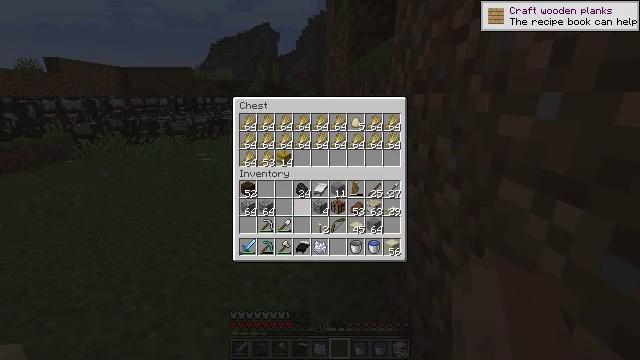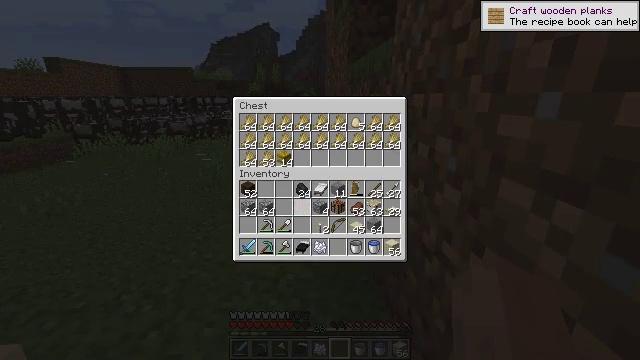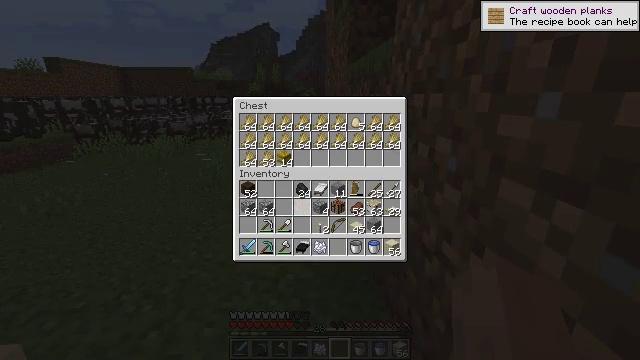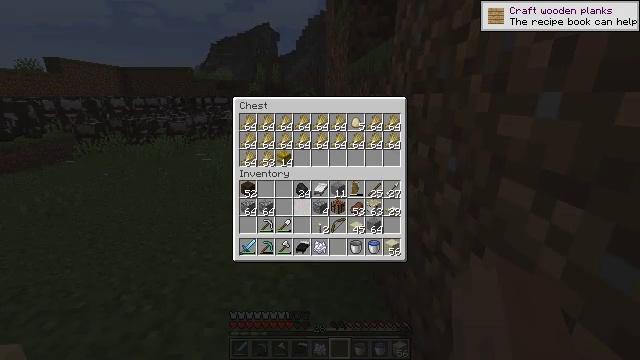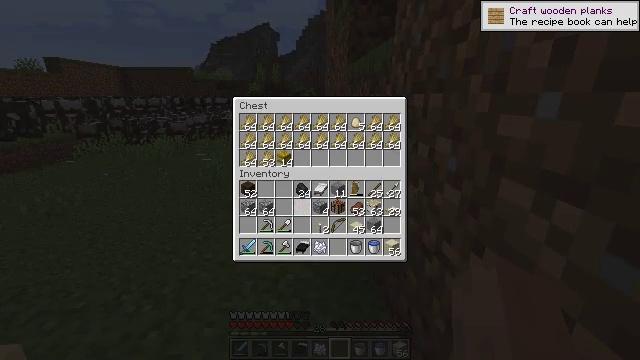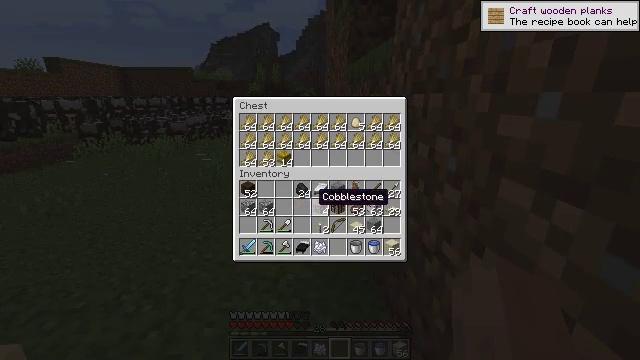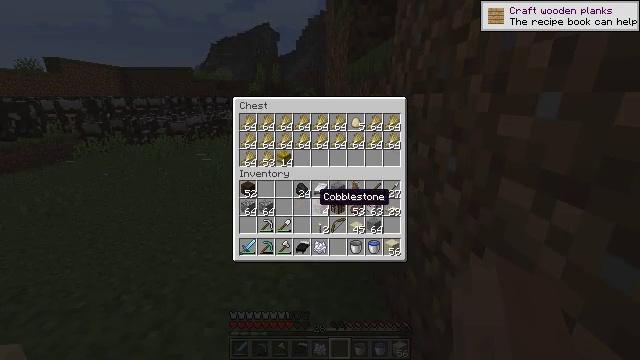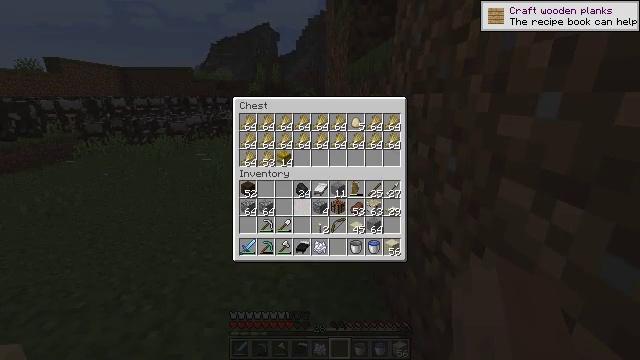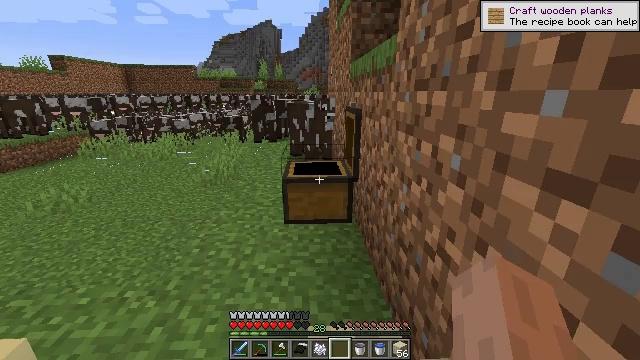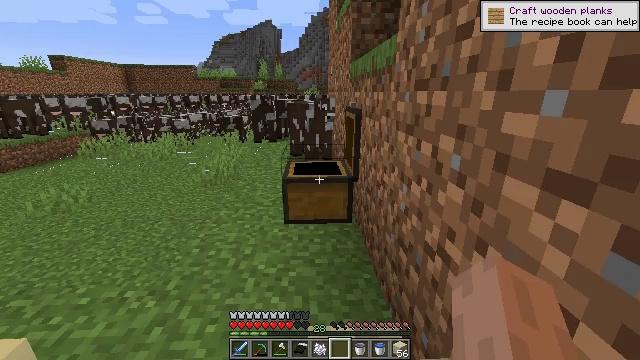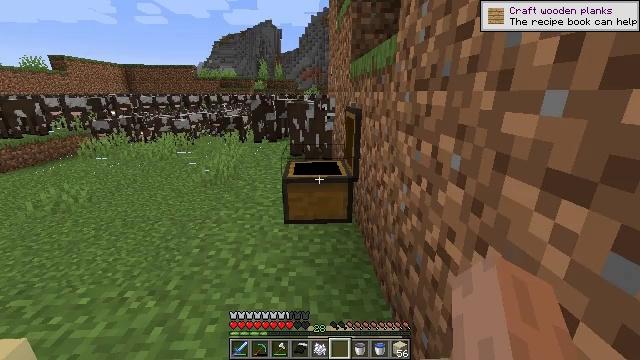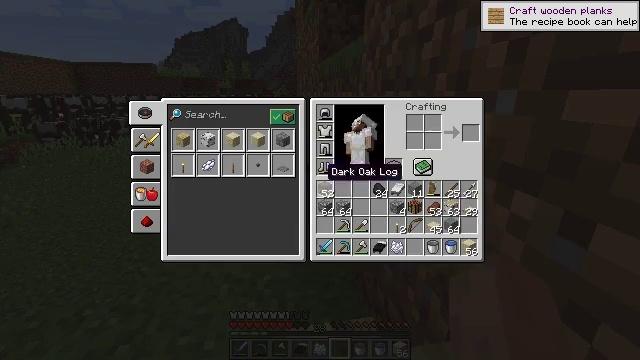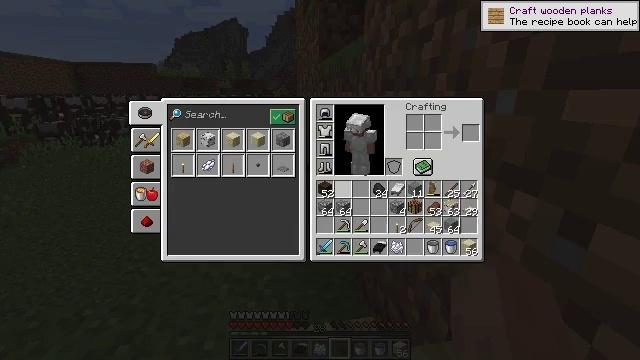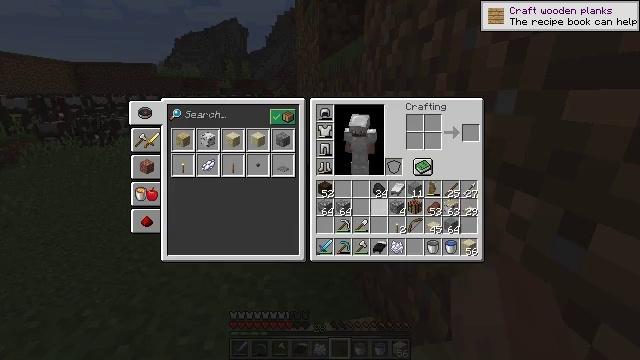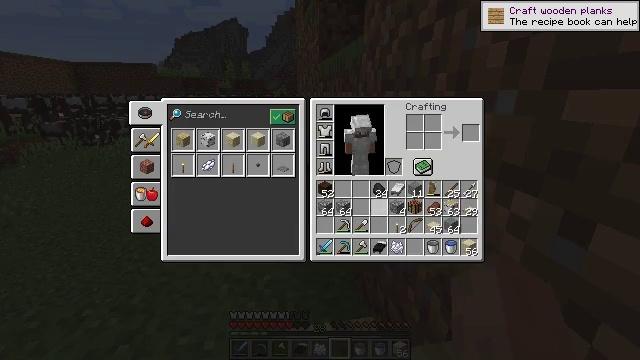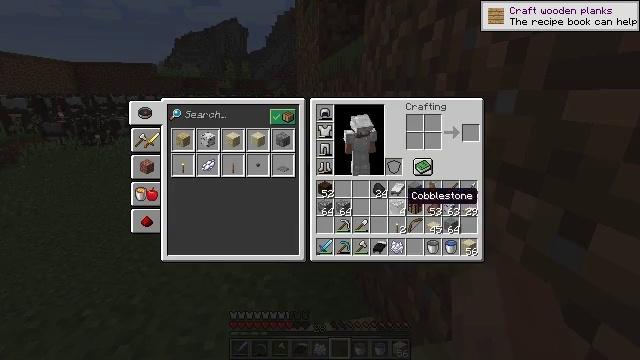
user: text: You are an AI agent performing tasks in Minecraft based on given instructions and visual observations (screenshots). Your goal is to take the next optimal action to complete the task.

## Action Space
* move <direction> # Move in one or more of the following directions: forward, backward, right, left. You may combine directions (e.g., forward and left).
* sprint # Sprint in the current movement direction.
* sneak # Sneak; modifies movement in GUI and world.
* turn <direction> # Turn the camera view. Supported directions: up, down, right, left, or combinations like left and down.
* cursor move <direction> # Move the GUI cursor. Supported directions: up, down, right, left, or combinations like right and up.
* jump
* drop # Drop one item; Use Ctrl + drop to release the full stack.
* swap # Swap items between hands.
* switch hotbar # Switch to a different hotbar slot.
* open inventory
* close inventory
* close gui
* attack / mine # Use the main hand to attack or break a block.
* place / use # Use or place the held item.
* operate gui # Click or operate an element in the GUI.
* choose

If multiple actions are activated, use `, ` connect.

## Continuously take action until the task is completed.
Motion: motion action
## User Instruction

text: Drop a bone meal.
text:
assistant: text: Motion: sneak
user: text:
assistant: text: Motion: sneak
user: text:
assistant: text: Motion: no_op
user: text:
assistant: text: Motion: no_op
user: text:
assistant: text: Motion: no_op
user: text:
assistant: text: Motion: no_op
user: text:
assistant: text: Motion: no_op
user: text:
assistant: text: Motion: no_op
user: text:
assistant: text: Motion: no_op
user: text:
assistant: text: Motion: no_op
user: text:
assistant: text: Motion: turn right, open inventory
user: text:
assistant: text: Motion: turn right and down, open inventory
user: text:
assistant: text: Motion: sneak, turn right and down
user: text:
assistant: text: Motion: sneak, turn right
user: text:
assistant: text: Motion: sneak, turn right
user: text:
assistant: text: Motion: sneak, turn right and down
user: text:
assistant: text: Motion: sneak
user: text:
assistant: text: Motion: sneak
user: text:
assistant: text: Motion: sneak, turn left
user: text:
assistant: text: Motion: sneak
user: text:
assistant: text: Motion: sneak, attack / mine
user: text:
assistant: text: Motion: sneak, attack / mine
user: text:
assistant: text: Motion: sneak, turn left and down
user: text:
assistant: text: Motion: sneak, turn left and down
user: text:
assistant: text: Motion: sneak
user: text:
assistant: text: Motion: sneak
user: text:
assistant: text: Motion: sneak, attack / mine
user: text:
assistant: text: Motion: sneak, attack / mine
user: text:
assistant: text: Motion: sneak
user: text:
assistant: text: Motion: no_op